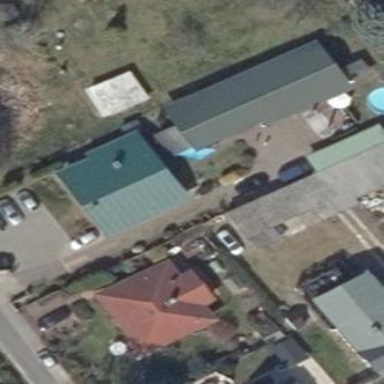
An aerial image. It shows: Gabled roofed house.